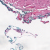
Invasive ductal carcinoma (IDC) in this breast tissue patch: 0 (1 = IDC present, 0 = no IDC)